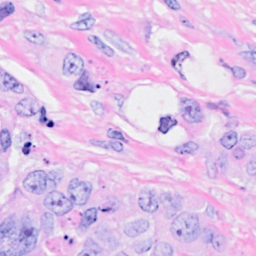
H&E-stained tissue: Breast